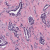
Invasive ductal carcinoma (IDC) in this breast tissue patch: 1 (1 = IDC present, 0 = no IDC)